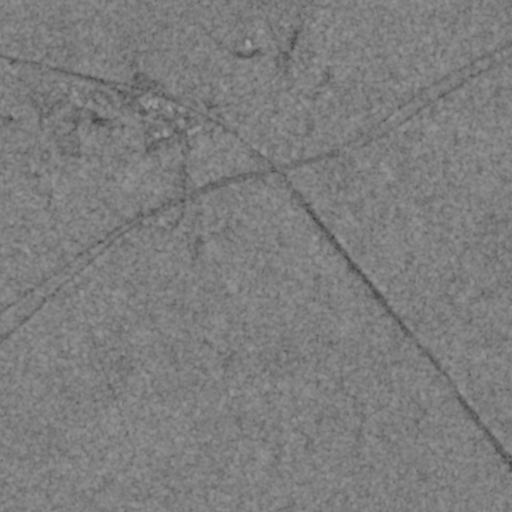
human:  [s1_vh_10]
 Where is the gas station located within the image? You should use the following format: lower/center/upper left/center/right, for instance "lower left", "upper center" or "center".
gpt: The gas station is located in the upper left of the image.
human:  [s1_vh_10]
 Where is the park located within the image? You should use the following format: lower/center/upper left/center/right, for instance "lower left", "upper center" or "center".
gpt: The park is located in the upper left of the image.
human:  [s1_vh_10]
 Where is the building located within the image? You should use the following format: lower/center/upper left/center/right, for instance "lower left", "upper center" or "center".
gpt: The building is located in the upper left of the image.
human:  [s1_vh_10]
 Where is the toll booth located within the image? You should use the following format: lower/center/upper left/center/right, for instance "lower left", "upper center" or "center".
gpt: The toll booth is located in the upper left of the image.
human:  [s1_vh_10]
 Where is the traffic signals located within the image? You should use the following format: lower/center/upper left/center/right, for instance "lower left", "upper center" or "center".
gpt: The traffic signals is located in the upper center of the image.
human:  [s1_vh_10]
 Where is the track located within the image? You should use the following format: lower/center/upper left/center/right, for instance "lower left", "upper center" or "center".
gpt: There is no track in the image.

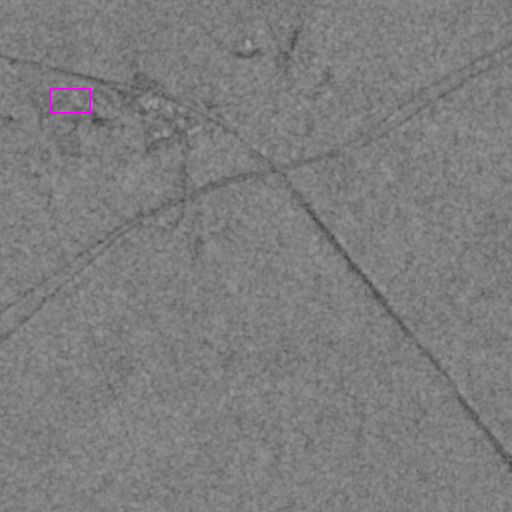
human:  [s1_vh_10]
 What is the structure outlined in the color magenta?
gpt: The structure outlined in magenta is a building.
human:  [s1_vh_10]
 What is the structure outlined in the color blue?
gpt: There is no blue outline.